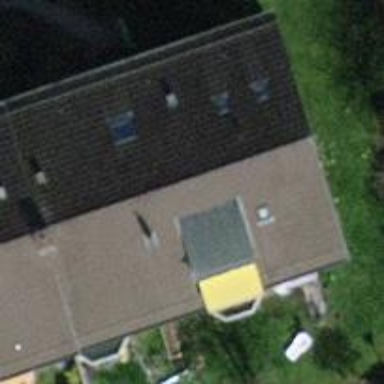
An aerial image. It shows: Gabled roof apartments building.